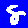
Digit: 8